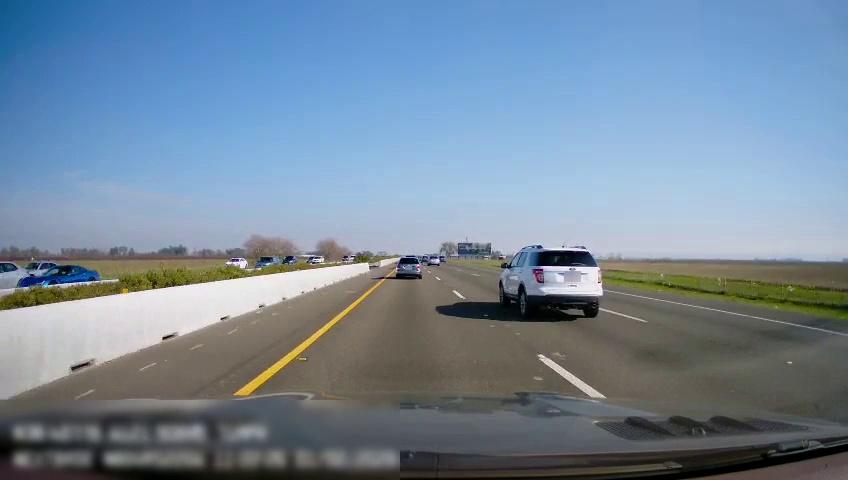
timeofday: Day
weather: Sunny
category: Drivable Space
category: Vehicles | SUV
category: Vehicles | Car
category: Vehicles | Car
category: Vehicles | Car
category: Vehicles | Car
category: Vehicles | SUV
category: Vehicles | SUV
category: Vehicles | Car
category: Vehicles | Car
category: Vehicles | Car
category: Lanes | Current Lane
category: Lanes | Alternate Lane
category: Lanes | Current Lane
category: Lanes | Alternate Lane
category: Lanes | Alternate Lane